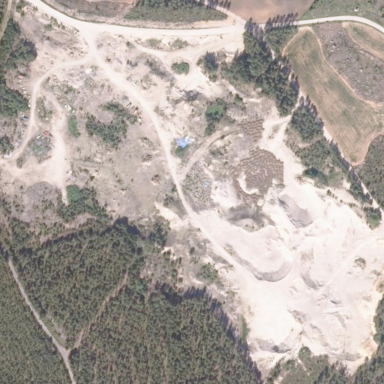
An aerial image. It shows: Quarry for sand extraction.